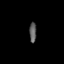
Tissue: lung
Cell type: Epithelial cells
Senescence score: 0.2277
Nuclear area (px): 139
Mean DAPI intensity: 90.317